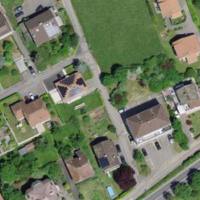
EUNIS habitat code: 54
Species observed at this site:
Geranium sanguineum
Lactuca perennis